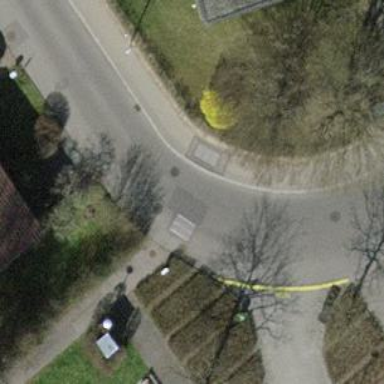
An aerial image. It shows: Residential road with asphalt surface. There is sidewalk on the left side.